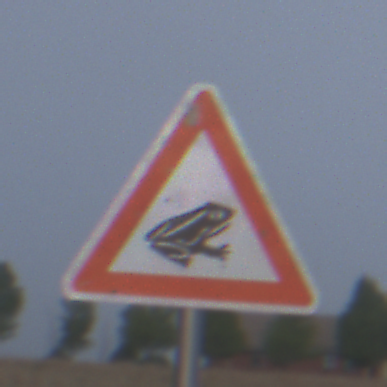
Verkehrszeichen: AmphibienwanderungLinks
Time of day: SunriseSunset
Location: Outdoor (Nature)
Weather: Overcast
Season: NotSpecified
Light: Natural